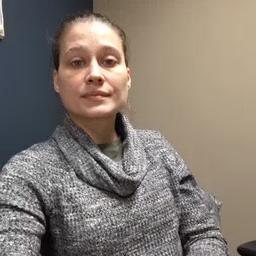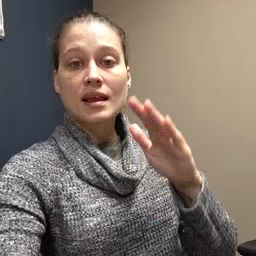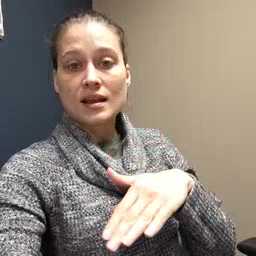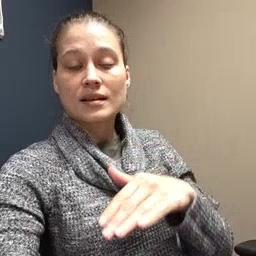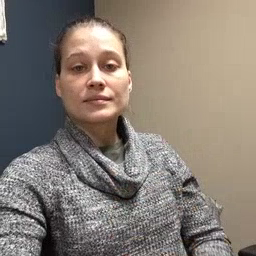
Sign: on